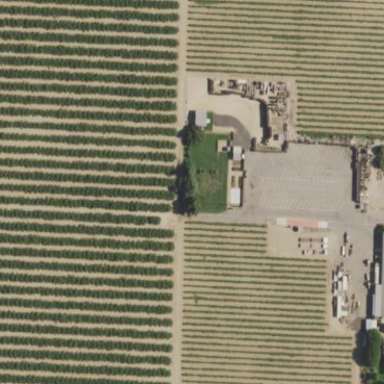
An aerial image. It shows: Beautiful vineyard in the countryside.